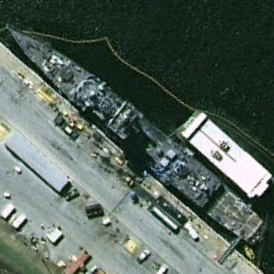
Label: cruiser